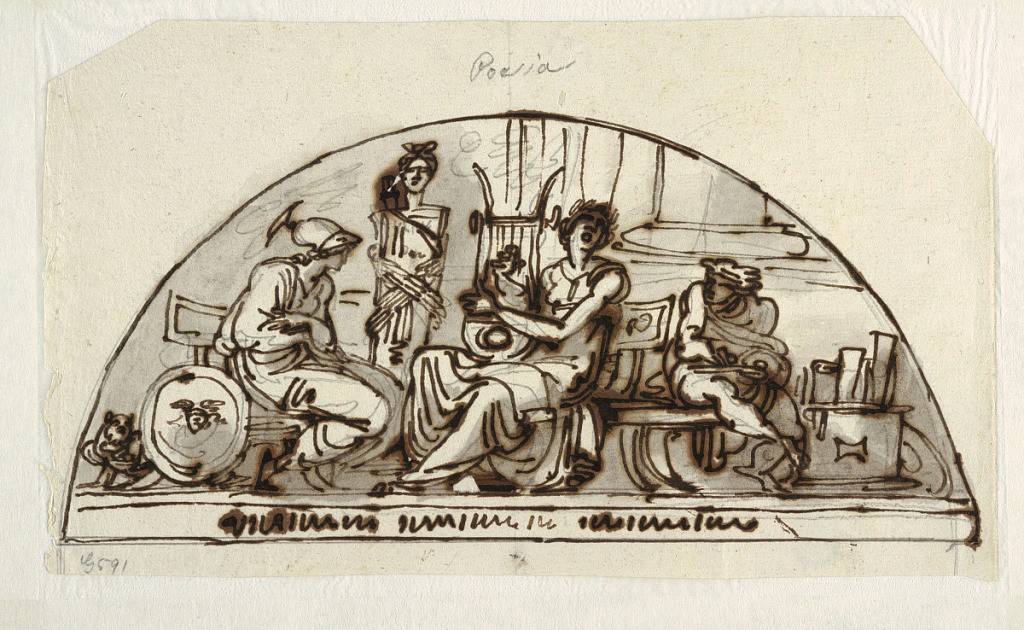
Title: Design for a Lunette with Allegory of Poetry
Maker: Felice Giani, Italian, 1758–1823
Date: ca. 1813
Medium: Pen and brown ink (iron gall ink) on off white laid paper
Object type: Drawing
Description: Within a hemisphere are three figures. The center figure wearing drapery plays a lyre and opens their mouth in song.